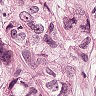
Metastatic tissue present: yes